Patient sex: M
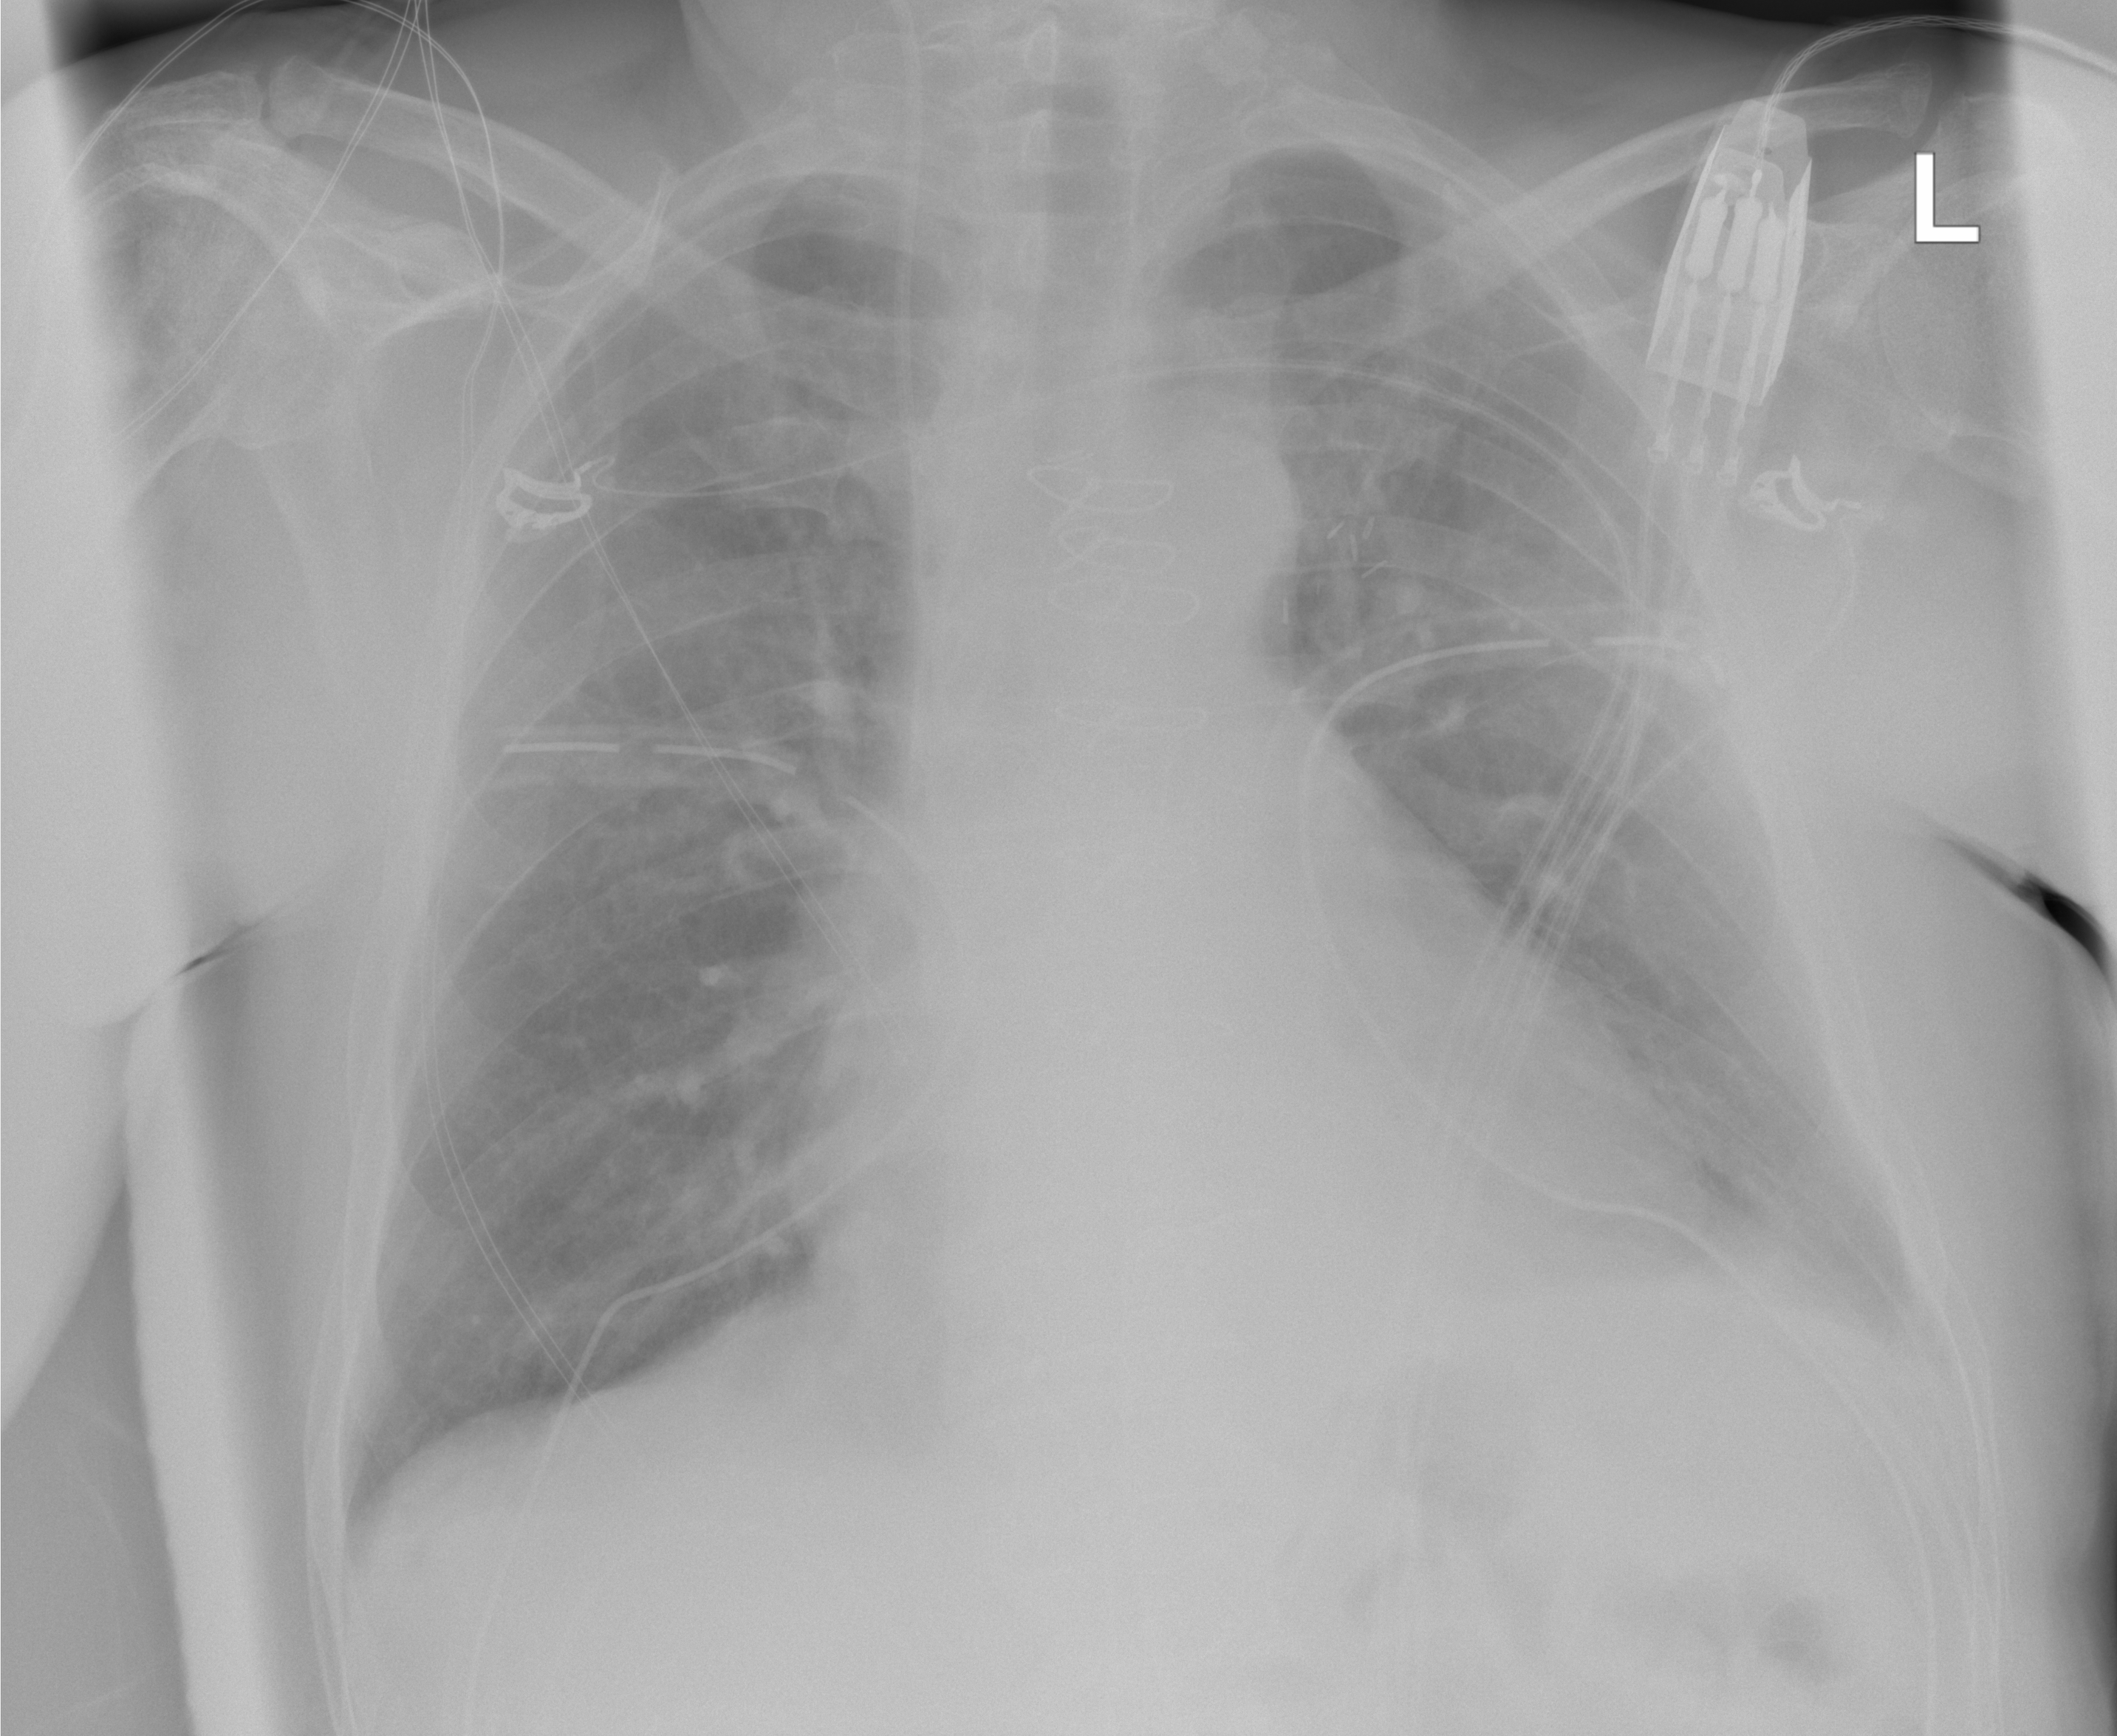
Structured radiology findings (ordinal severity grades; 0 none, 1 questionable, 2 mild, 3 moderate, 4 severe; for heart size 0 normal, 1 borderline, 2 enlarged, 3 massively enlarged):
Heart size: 2
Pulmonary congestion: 2
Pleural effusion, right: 0
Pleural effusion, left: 2
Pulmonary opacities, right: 0
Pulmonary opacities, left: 0
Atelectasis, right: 2
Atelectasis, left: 2